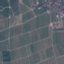
Land use / land cover: PermanentCrop